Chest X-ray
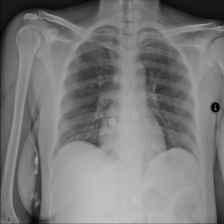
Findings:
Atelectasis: negative
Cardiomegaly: negative
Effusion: negative
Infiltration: negative
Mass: negative
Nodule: negative
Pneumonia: negative
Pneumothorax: negative
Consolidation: negative
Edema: negative
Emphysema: negative
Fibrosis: negative
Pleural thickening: negative
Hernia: negative